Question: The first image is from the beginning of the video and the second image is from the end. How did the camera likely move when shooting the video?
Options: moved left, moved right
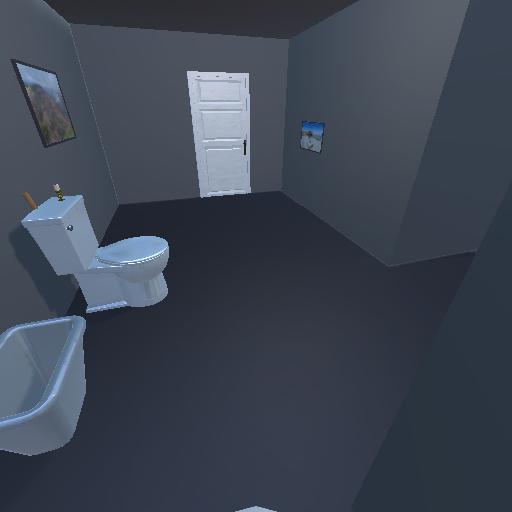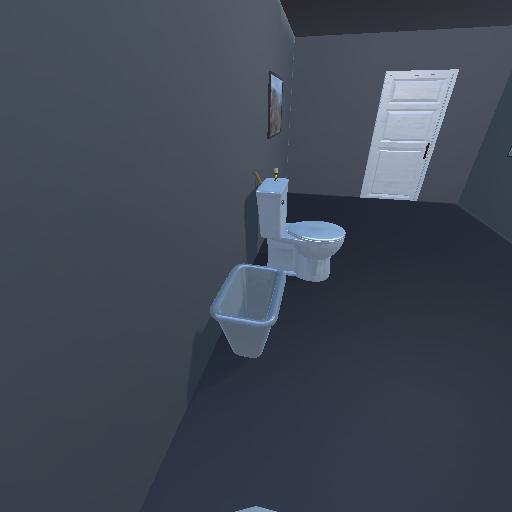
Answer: moved left